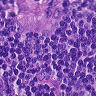
Metastatic tissue present: yes